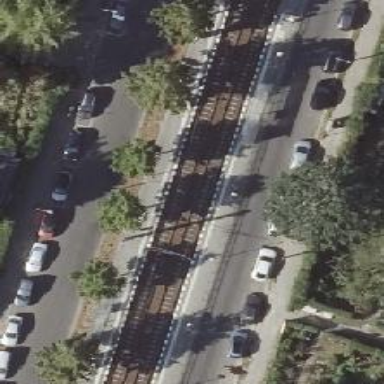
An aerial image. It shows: Tram stop position for public transport.